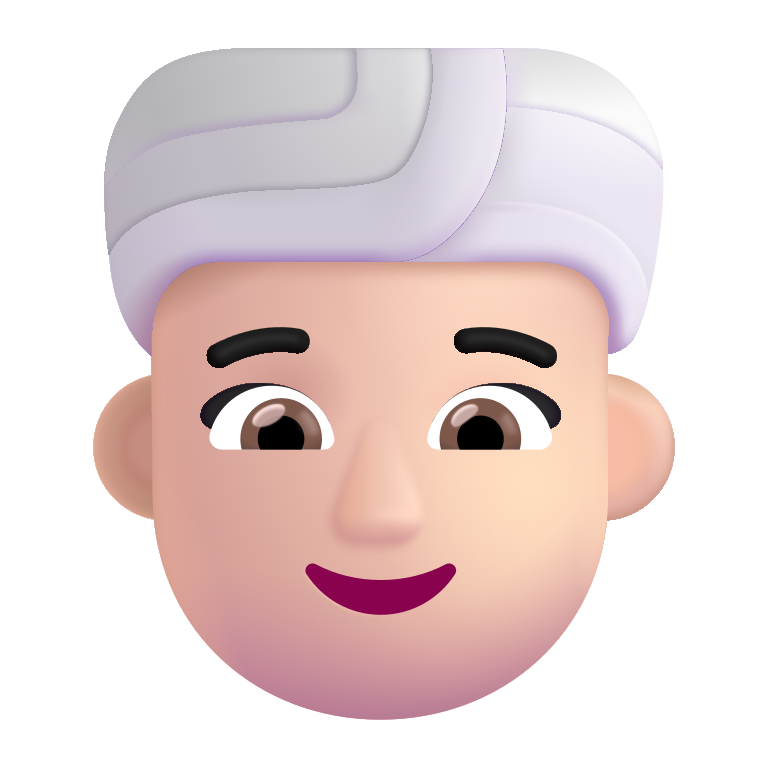
woman wearing turban color light